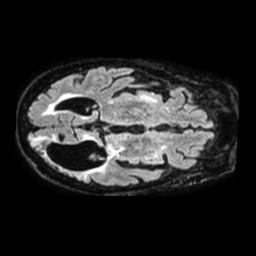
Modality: FLAIR
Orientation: axial
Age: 80
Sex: female
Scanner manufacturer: philips
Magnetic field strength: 1.5 T
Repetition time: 4.8 s
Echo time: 0.3383 s